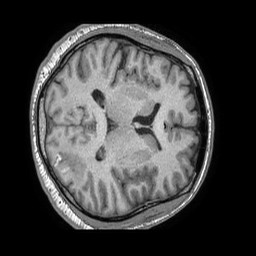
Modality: T1w
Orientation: axial
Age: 59
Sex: male
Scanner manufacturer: philips
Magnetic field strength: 1.5 T
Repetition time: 0.007629 s
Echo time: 0.003495 s